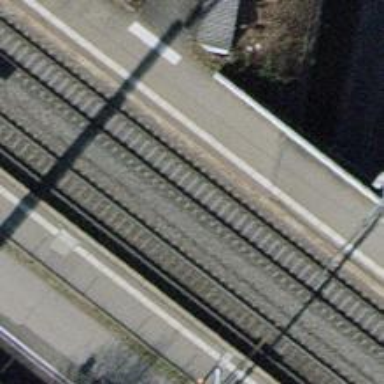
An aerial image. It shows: Single-track railway bridge with contact lines for electrification.